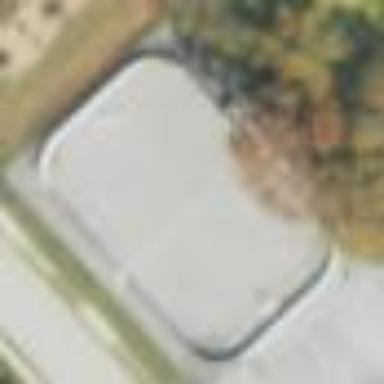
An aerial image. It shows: Field hockey pitch where players can enjoy the sport.